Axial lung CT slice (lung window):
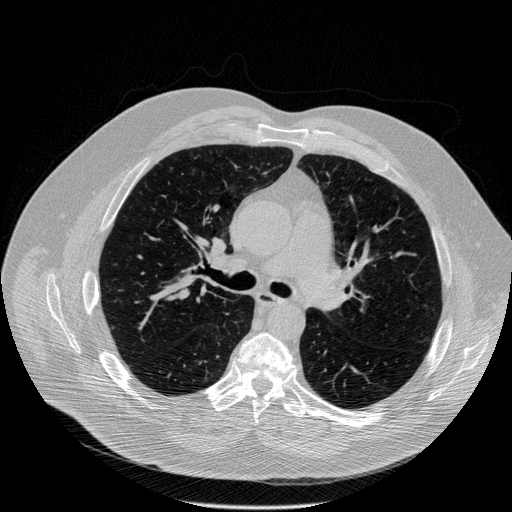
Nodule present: no